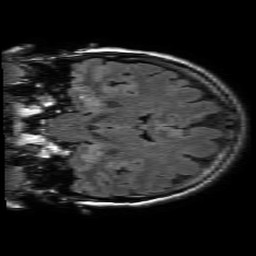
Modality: FLAIR
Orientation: coronal
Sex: female
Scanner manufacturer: philips
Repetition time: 11 s
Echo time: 0.125 s